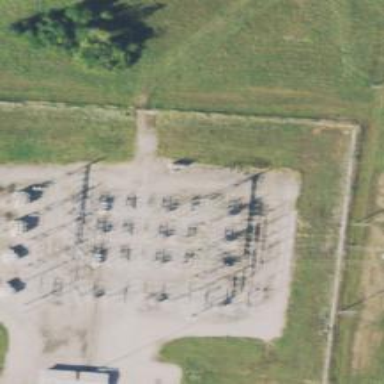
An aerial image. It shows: Switch for power supply.